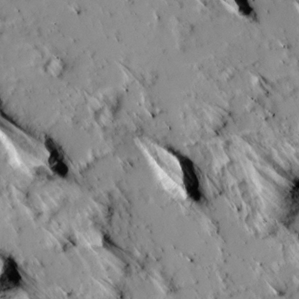
Label: non_frost